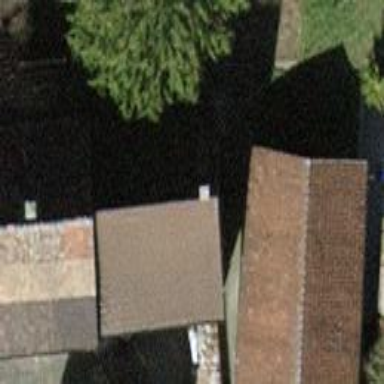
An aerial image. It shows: Farm building with gabled roof.